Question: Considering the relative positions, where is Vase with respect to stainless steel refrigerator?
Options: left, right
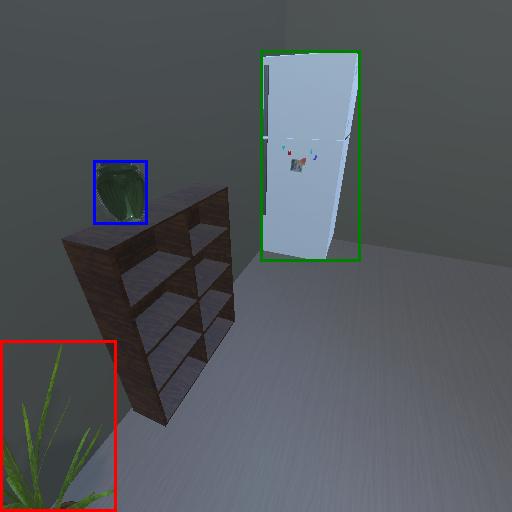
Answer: left